Question: I'm using FullCalender and would like to change the styling in my month and week views so that rather than a yellow shade for the selected day, there is instead a thick border around it.
I've tried
'''
.fc-state-highlight, .fc-unthemed .fc-today {
background-color: white;
border: 3px solid #f26122;
}
'''
but this just draws a border around the top and left of the table cell:

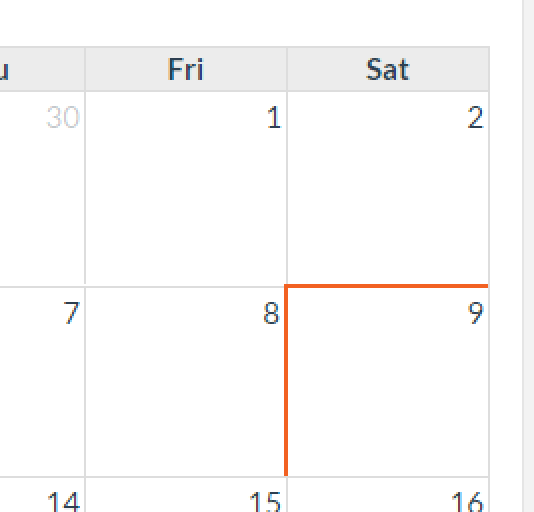
Answer: This should work...
'''
.fc-widget-content.fc-state-highlight:before {
content: 'a0';
border: 3px solid #f26122;
height: 100%;
width: calc(100% - 6px);
display: block;
position: relative;
background: transparent;
}
.fc-state-highlight {
background: none !important;
}
'''
Keep in mind that the 'width' needs to be in the format of 100% - [2x border width in px].